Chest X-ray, PA view. Patient: 58 years old, sex M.
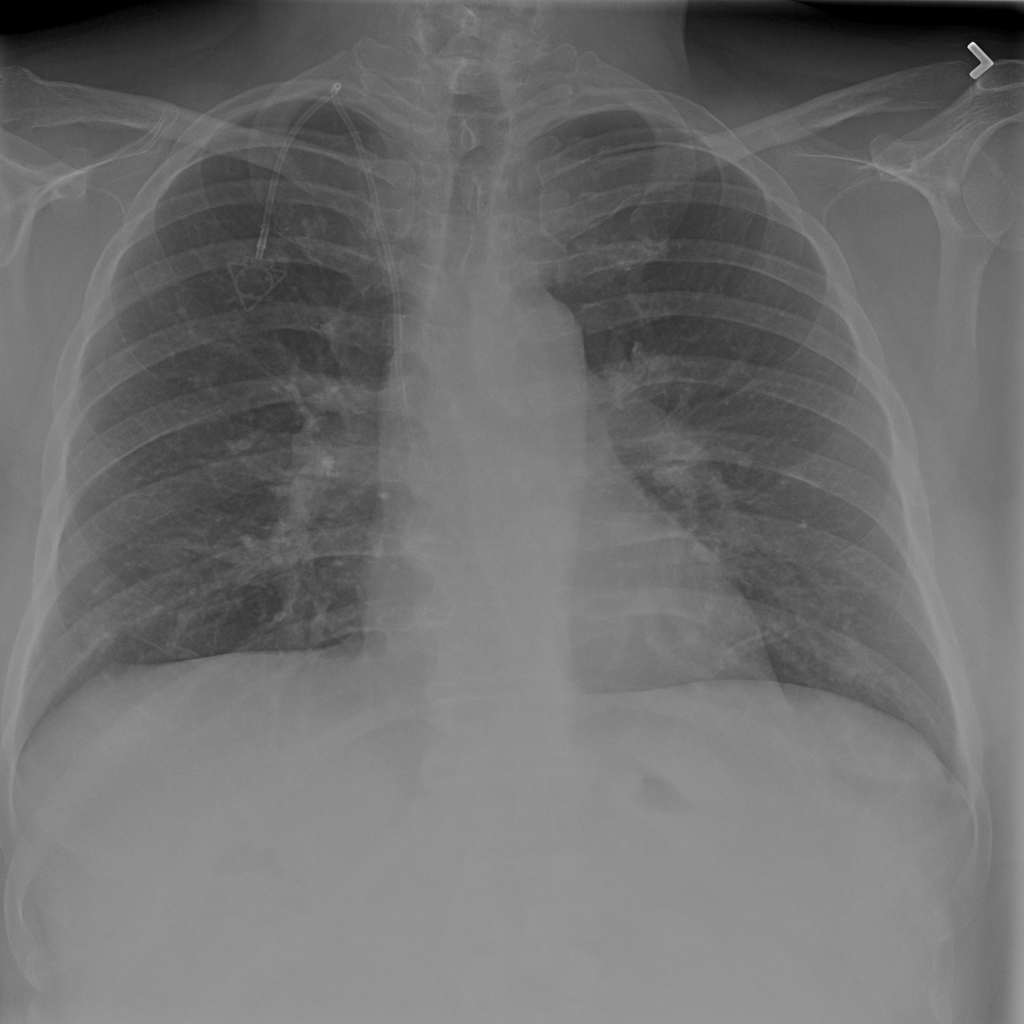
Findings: Nodule